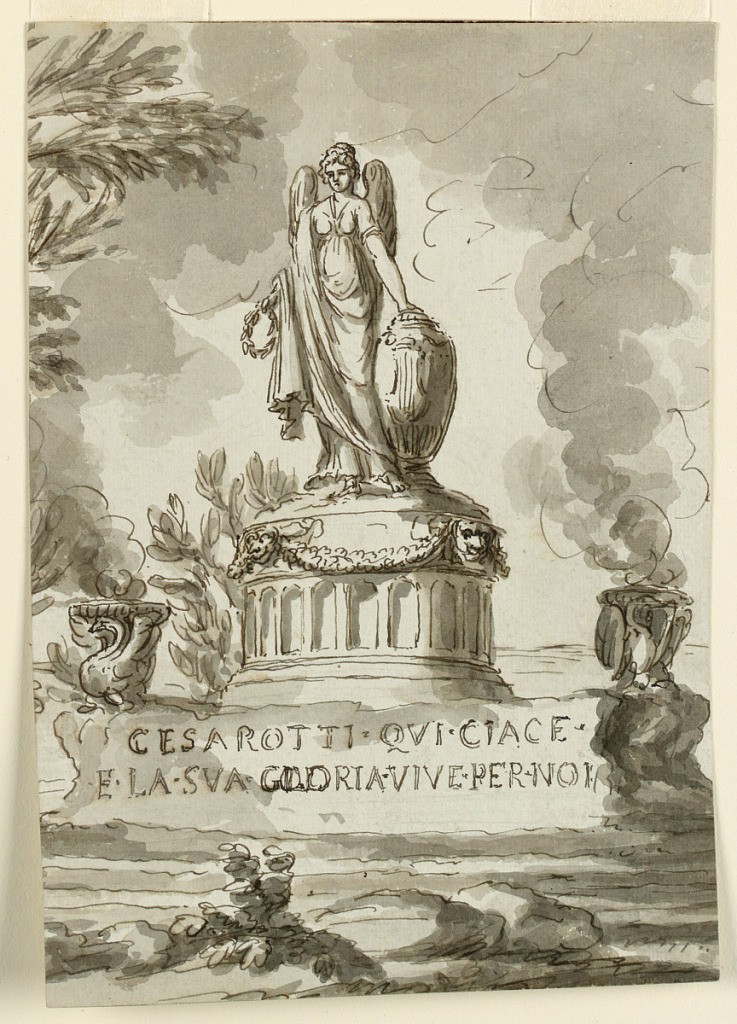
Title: Sepulchral Monument for Melchiore Cesarotti, Professor in Padua
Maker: Giuseppe Barberi, Italian, 1746–1809
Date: after 1795
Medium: Pen and brown ink, brush and gray wash, on blued-white laid paper
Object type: Drawing
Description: The monument is shown obliquely. A circular pedestal rises in the center of an oblong rocky base. A female genius stands upon it, her left hand lies upon a cinerary urn, her right holds a laurel wreath. Bowls with flames, supported by swans, flank the pedestal.

Inscription at the base:
CESAROTTI.QV/ CIAGE/ E.LA.SUA.GLORIA.VIVE.PER.NOI

In landscape setting. Part of a framing line on top.